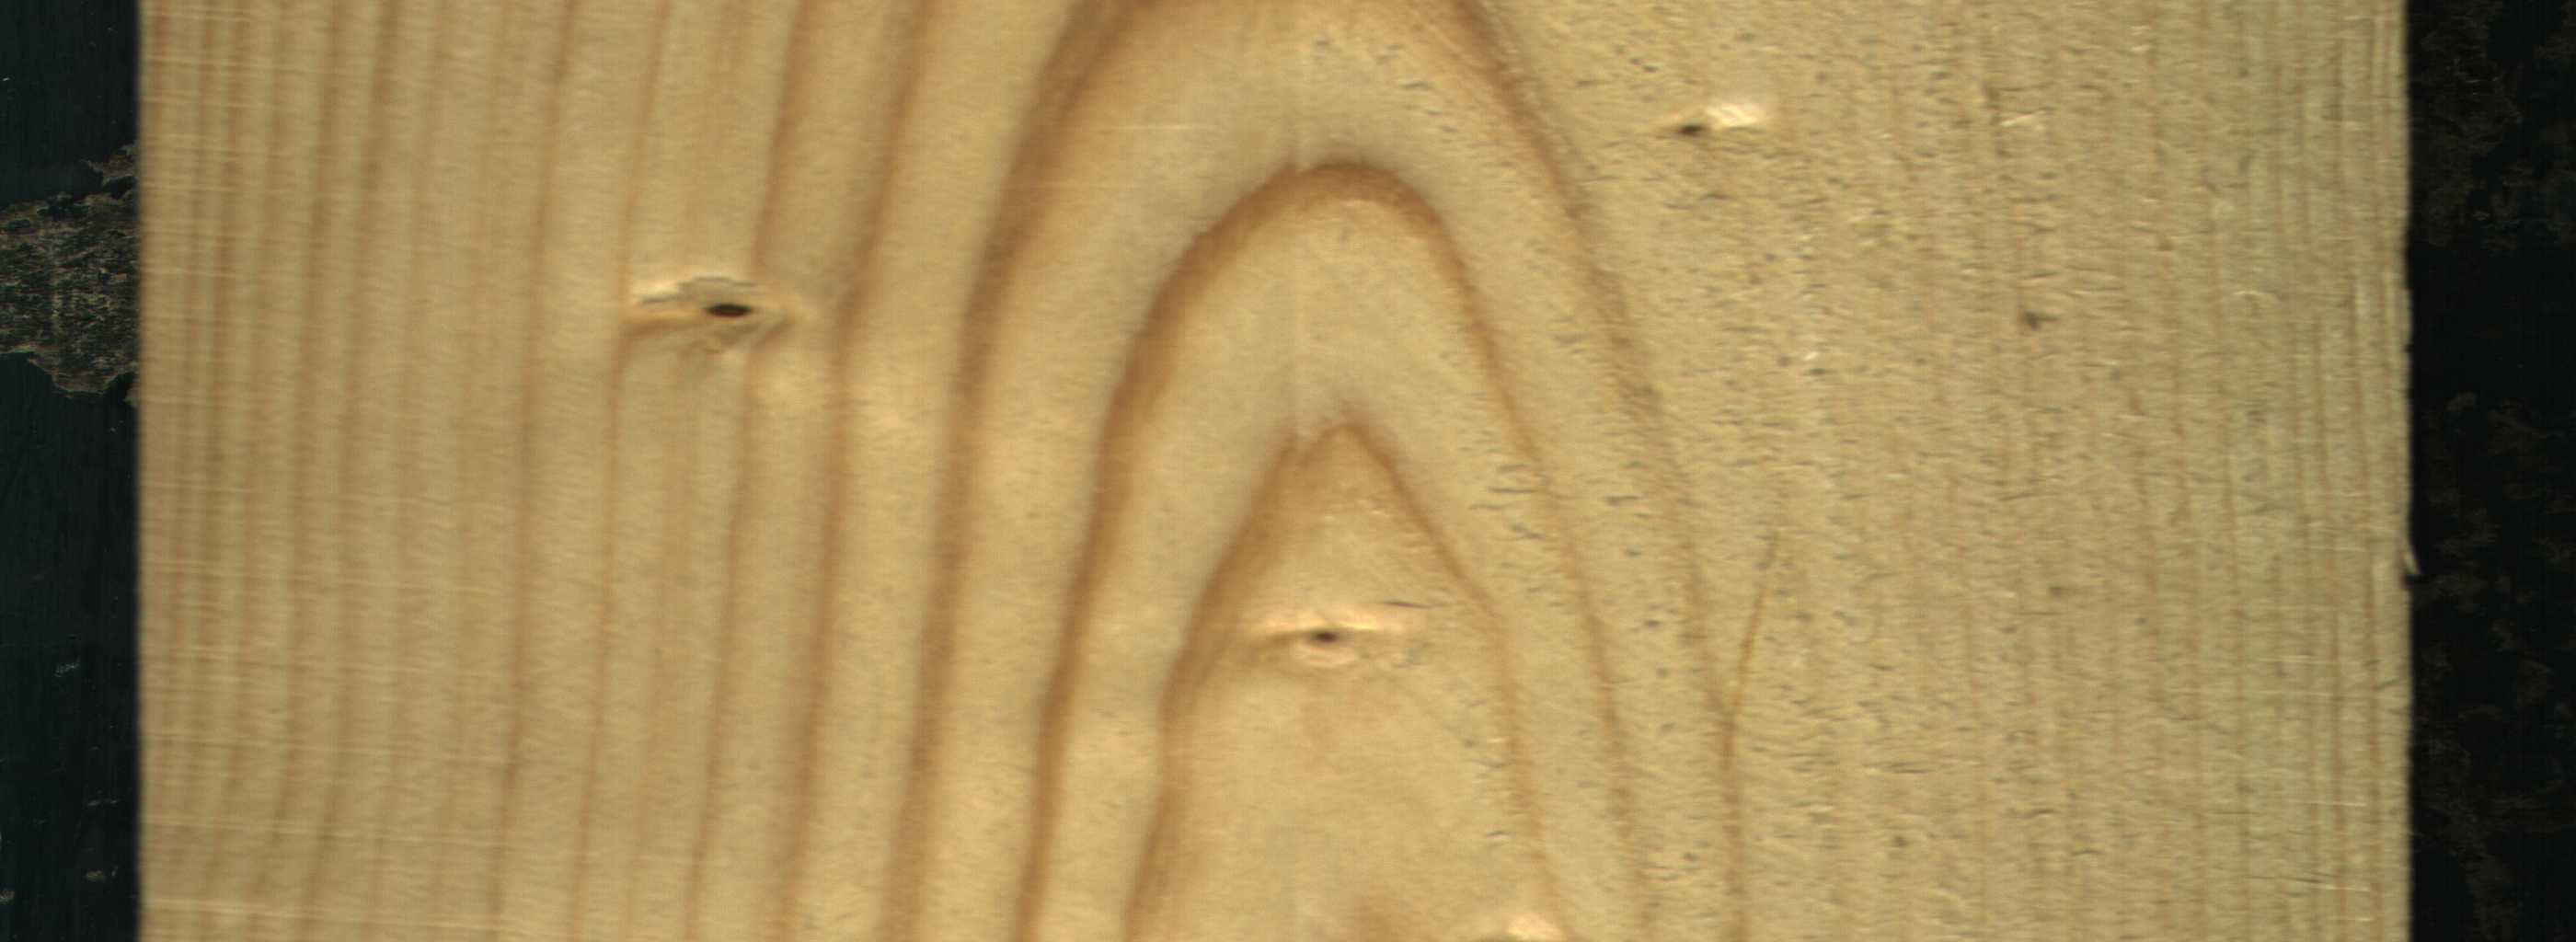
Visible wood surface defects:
Live_Knot
Live_Knot